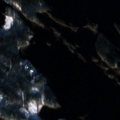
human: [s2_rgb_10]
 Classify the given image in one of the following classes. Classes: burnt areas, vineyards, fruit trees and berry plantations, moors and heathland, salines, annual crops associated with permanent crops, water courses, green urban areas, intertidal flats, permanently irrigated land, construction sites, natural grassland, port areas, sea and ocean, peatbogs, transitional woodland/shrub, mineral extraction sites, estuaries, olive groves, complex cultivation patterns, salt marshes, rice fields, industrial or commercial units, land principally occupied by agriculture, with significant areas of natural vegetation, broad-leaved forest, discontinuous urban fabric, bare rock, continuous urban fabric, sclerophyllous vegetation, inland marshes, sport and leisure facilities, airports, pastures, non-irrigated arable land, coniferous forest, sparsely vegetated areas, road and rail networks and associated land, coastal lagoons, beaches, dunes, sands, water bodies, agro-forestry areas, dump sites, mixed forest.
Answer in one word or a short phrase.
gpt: mixed forest, inland marshes, water bodies